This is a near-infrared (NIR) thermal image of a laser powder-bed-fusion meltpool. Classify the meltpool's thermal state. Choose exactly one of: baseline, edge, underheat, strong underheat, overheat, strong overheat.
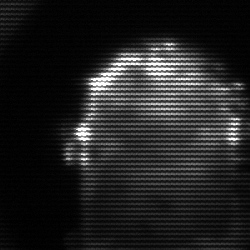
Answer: baseline